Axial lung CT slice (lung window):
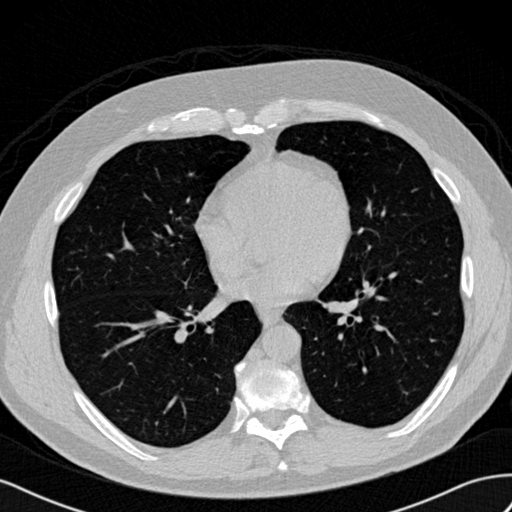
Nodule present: no